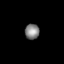
Tissue: skin
Cell type: Fibroblasts
Senescence score: 0.7283
Nuclear area (px): 217
Mean DAPI intensity: 130.484